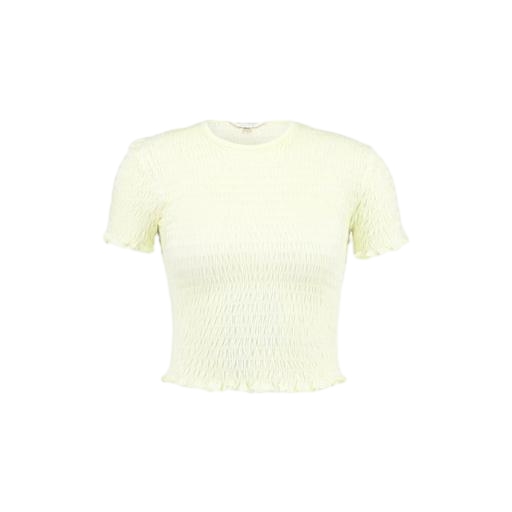
pale yellow fitted t shirt, short-sleeve top only macy, light yellow tee, white background